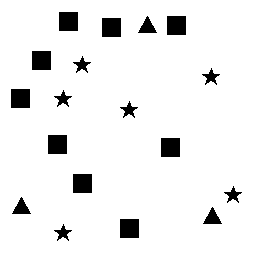
Squares: 9
Triangles: 3
Stars: 6
Total shapes: 18